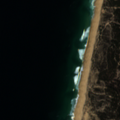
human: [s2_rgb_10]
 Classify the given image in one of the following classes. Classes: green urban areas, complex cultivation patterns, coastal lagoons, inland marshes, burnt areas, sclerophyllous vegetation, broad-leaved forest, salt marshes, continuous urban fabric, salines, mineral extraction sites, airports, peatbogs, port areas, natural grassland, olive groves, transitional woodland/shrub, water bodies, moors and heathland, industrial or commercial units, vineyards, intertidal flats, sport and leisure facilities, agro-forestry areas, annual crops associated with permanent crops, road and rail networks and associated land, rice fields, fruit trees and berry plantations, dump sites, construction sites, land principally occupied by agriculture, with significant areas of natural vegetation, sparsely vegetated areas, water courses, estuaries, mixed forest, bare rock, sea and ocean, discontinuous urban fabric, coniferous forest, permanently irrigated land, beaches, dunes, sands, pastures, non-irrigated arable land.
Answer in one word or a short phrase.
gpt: coniferous forest, beaches, dunes, sands, sea and ocean